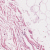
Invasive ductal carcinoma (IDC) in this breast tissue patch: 0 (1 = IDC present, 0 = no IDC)